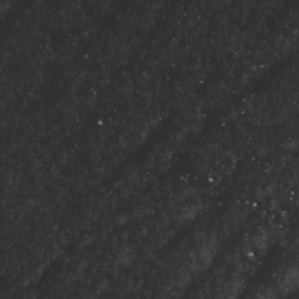
Label: non_frost